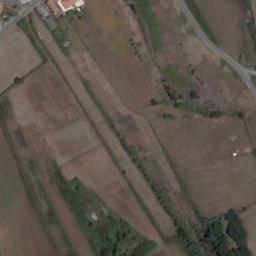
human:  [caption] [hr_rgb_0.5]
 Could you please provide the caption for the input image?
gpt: The bare terrace is next to some trees .

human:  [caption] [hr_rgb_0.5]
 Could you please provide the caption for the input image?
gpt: There are two houses with orange roofs by the terraces .

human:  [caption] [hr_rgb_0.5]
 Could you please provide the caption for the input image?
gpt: Many roads and buildings next to many irregularly shaped brown fields .

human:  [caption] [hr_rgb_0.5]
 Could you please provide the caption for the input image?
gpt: There are many plants on the terrace .

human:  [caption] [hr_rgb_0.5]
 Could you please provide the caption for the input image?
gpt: There are some green bushes among the terraces .